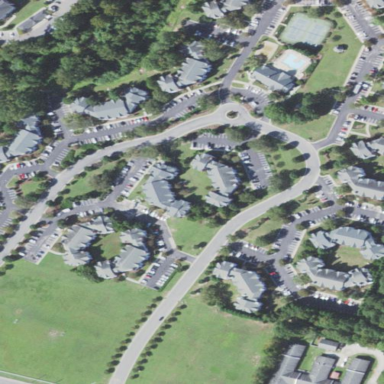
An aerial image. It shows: Residential area with apartments.